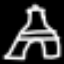
Label: The Eiffel Tower